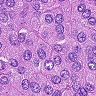
Metastatic tissue present: yes